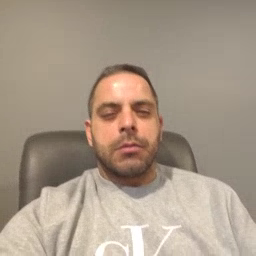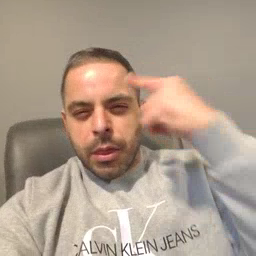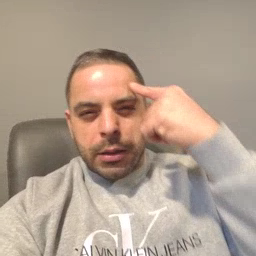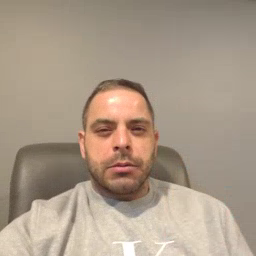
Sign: think